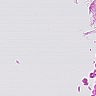
Metastatic tissue present: no